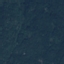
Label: Forest